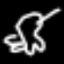
Label: frog